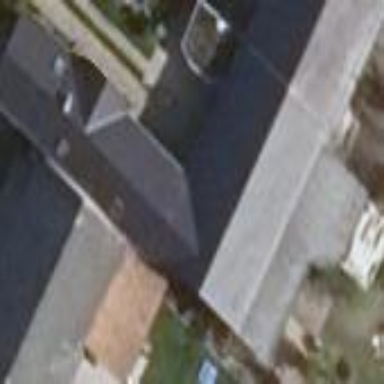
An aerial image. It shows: House with flat roof architecture. It has various building parts.